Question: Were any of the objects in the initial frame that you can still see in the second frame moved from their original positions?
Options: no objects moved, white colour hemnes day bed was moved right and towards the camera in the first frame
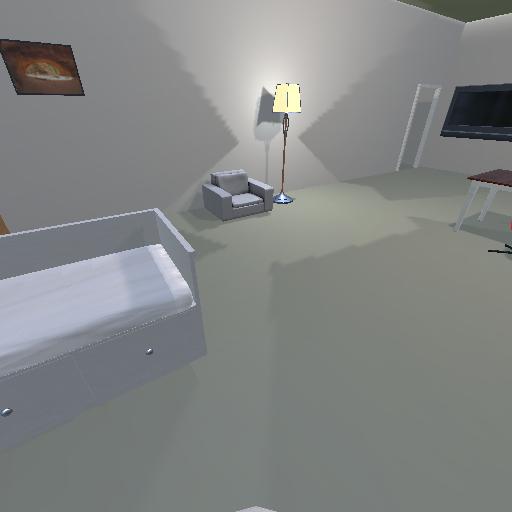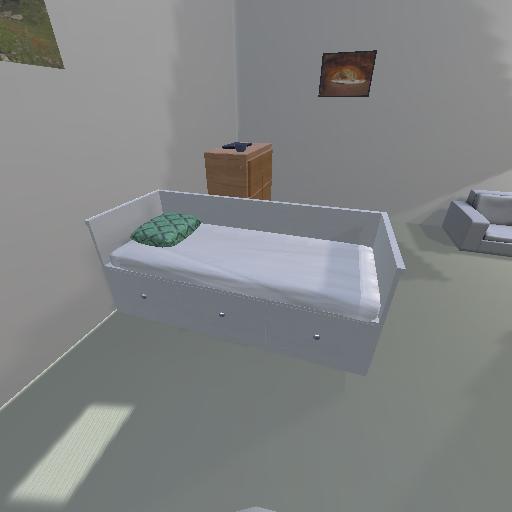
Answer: no objects moved